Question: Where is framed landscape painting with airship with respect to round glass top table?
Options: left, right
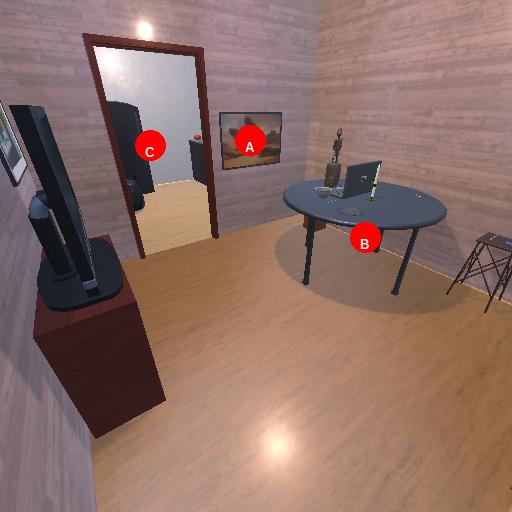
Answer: left